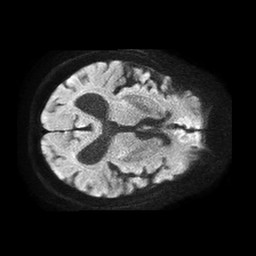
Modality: TRACE
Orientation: axial
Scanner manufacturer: philips
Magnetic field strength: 1.5 T
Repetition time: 4.6 s
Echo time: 0.08631 s